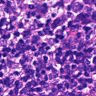
Metastatic tissue present: no